Question: I'm currently trying to create a structure looking something like this:

As you can see this involves a main div (div 1) which is centred with respect to the main body of the page. It then includes a second div (div 2) which is aligned to the left of div 1, which is filled in black and contains vertical text.
To do this, I've tried using the following HTML Along with the css code shown below:
'''
.div1 {
margin-left: 10%;
margin-right: 10%;
}
.div2 {
align: left;
width: 25px;
background-color: black;
}
.sidetext {
color: white;
transform: rotate(270deg);
transform-origin: left bottom 0;
}
'''
'''
<div class="div1">
<div class="div2">
<h3 class="sidetext">Post #NUM</h3>
</div>
<p>The main content (text) for this div is written here</p>
</div>
'''
Can anyone see why this might not be giving the desired result?
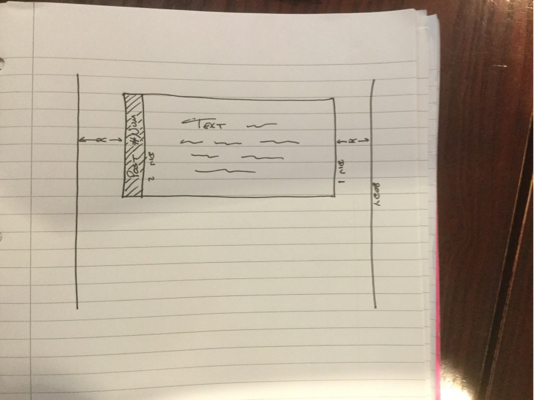
Answer: You were actually close to the solution, here's where you've missed:
- 'align:left;''float:left;'- 'transform-origin: left bottom 0;''translate'- 'white-space: nowrap'-
'''
.div1 {
margin-left: 10%;
margin-right: 10%;
}
.div2 {
float: left;
width: 25px;
background-color: black;
min-height: 15em;
}
.sidetext {
white-space: nowrap;
color: white;
transform: rotate(-90deg) translateX(-10em);
}
'''
'''
<div class="div1">
<div class="div2">
<h3 class="sidetext">Post #NUM</h3>
</div>
<div class="content">
<p>The main content (text) for this div is written here</p>
</div>
</div>
'''
What's still left to do:
In this example '.div2' and '.content' are not the same height. Also you will have to adjust the numbers for 'min-height' and 'translateX' to your needs.